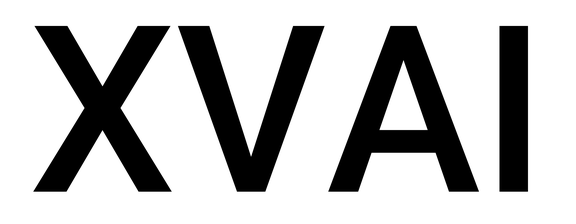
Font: Roboto_Medium